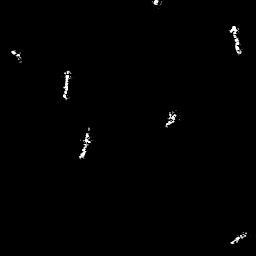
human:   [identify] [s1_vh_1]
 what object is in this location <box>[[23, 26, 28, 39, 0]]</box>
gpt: <ref>1 small ship at the left</ref>

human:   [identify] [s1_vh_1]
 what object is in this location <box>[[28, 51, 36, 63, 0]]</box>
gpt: <ref>1 medium ship at the center</ref>

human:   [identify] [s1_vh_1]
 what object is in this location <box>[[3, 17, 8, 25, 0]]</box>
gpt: <ref>1 small ship at the top left</ref>